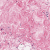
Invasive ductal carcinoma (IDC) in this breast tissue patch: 0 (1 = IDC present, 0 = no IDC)